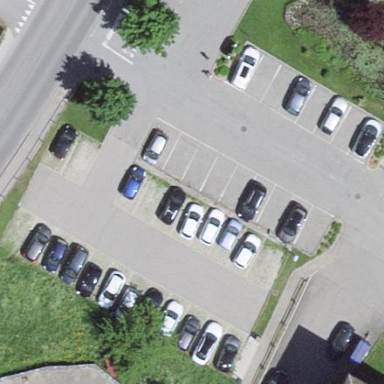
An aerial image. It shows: Parking area with asphalt surface.